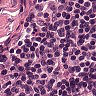
Metastatic tissue present: no